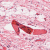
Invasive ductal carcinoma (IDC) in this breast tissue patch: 0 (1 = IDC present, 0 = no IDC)